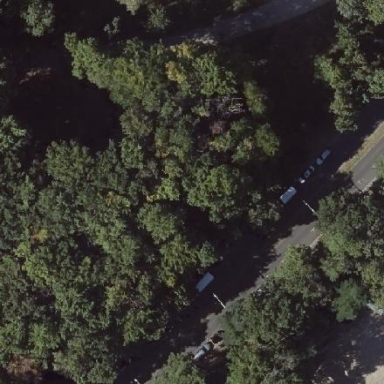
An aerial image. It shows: Mixed leaf woodland.